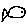
Label: fish